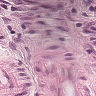
Metastatic tissue present: no